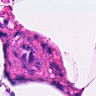
Metastatic tissue present: no